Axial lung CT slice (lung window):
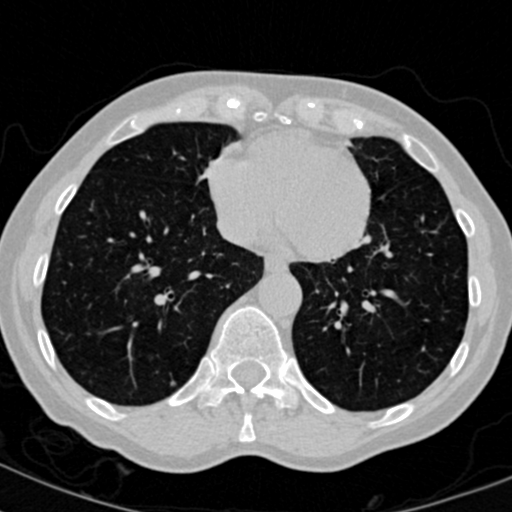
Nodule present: yes
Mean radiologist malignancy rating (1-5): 2.25